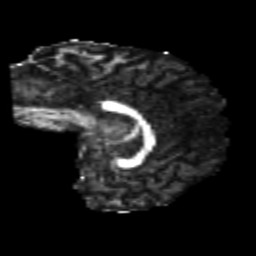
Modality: FA
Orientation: sagittal
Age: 23
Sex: female
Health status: healthy
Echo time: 0.074 s